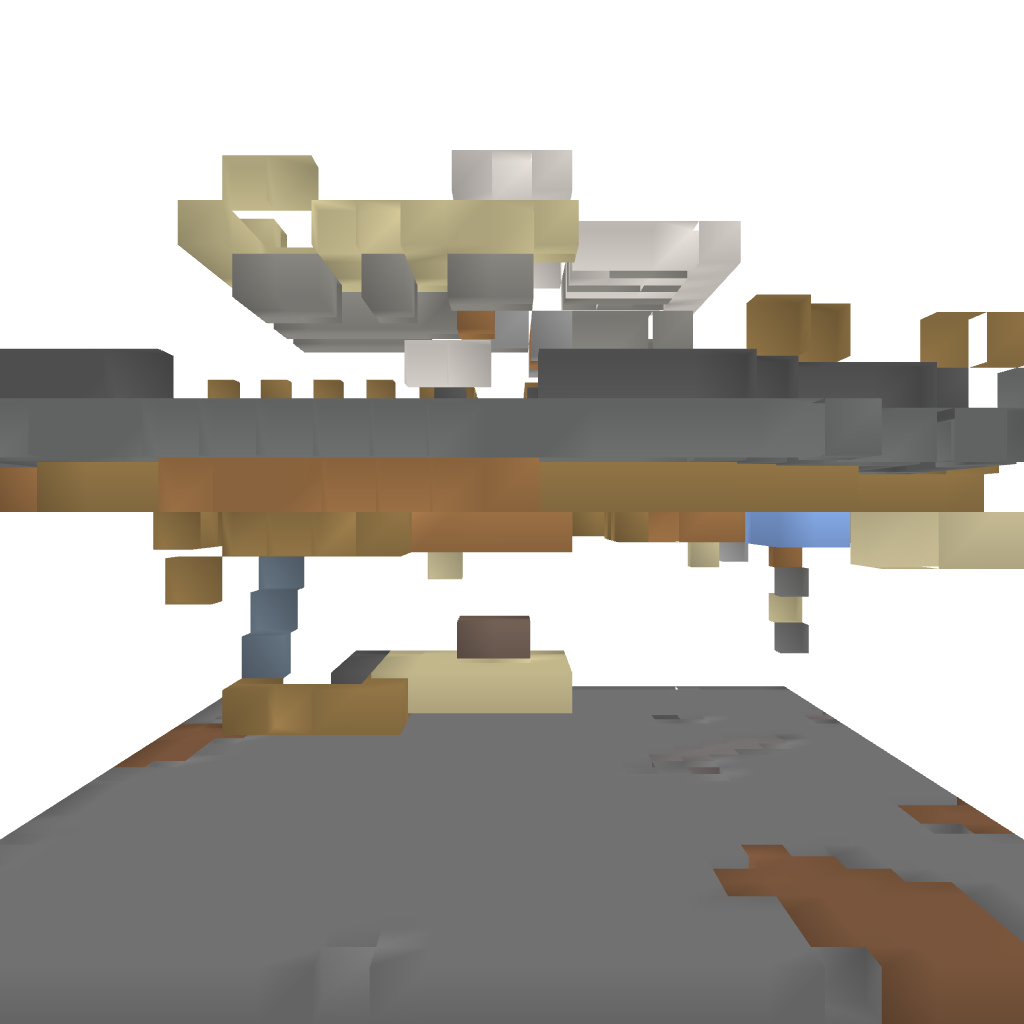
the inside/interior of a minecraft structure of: small beach house